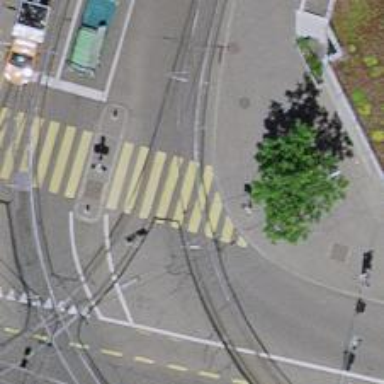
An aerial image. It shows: Tram crossing on the railway.